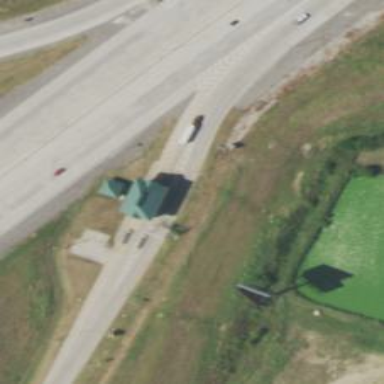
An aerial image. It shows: Toll gantry on the road.